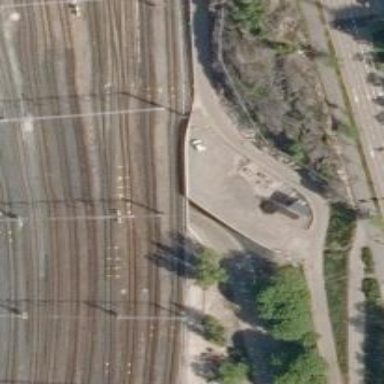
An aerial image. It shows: Asphalt cycleway.